Interaction volume radius: 10 \u00c5
Interaction volume height: 15 \u00c5
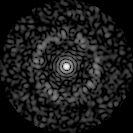
Disorder parameter: 0.7999